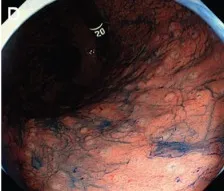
Esophagogastroduodenoscopy images of Case 1. (d): After indigo carmine spraying.
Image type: endoscopy (gi_endoscopy)